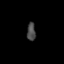
Tissue: lung
Cell type: Others
Senescence score: 0.2221
Nuclear area (px): 156
Mean DAPI intensity: 70.282